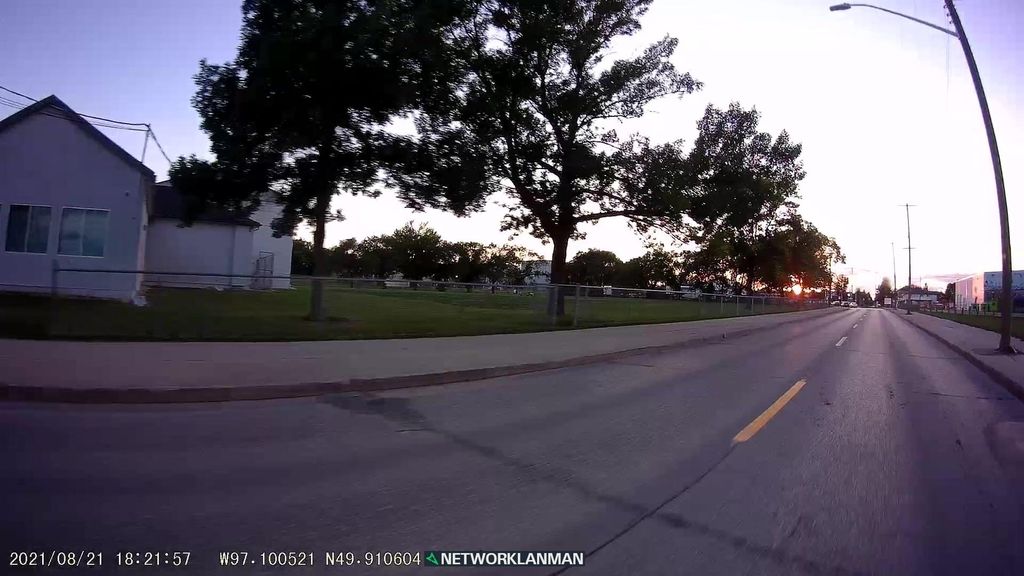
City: winnipeg